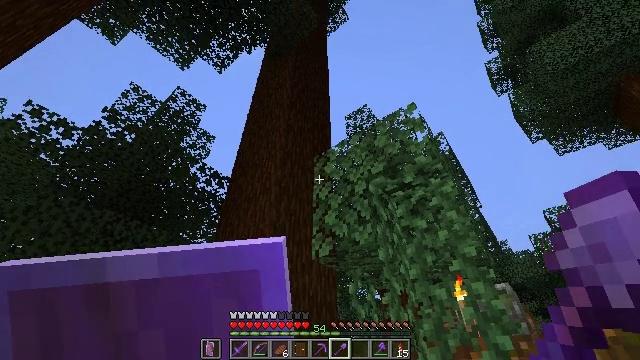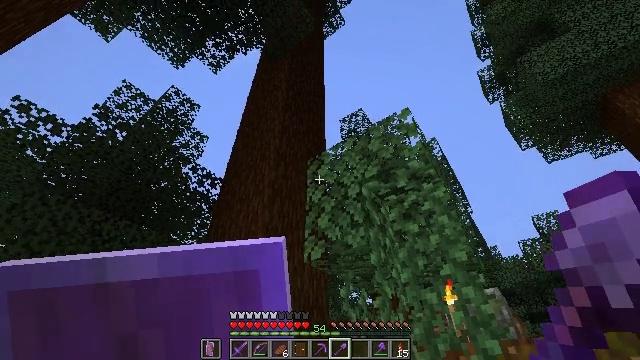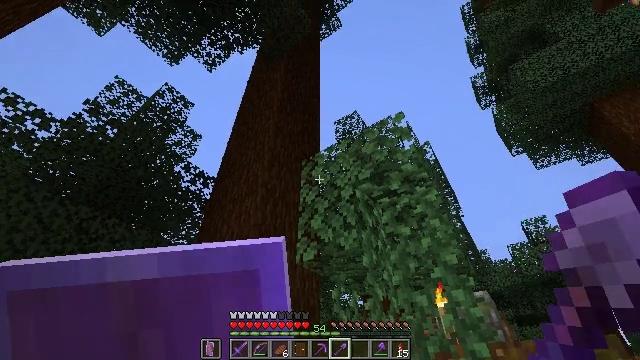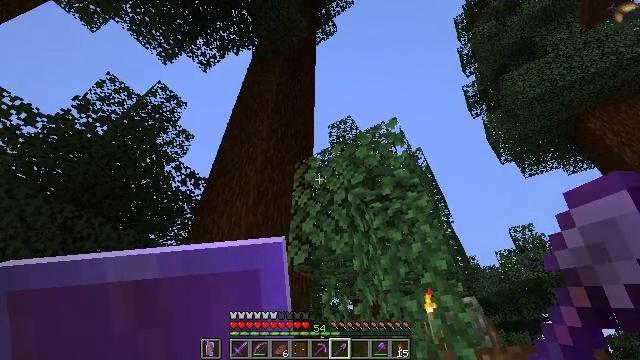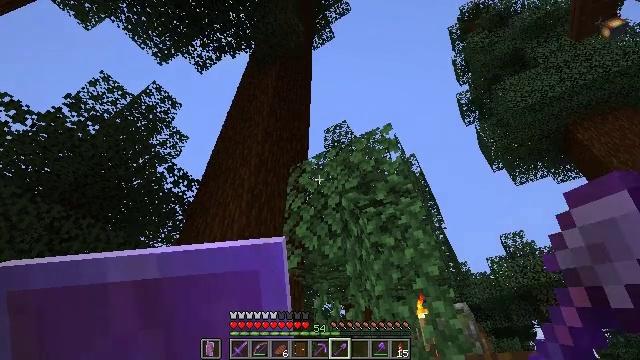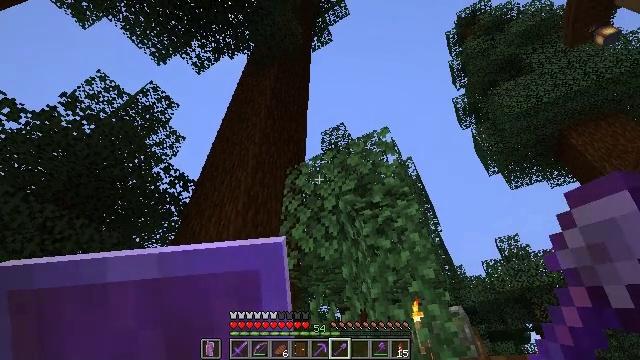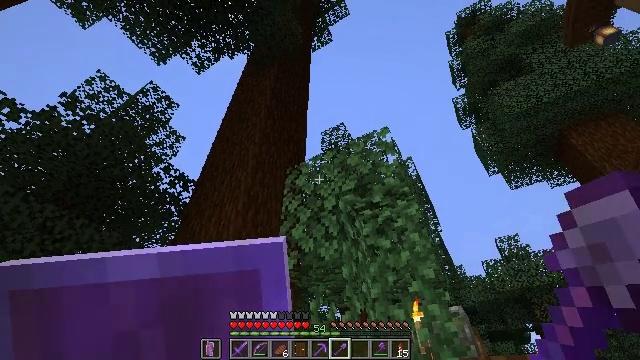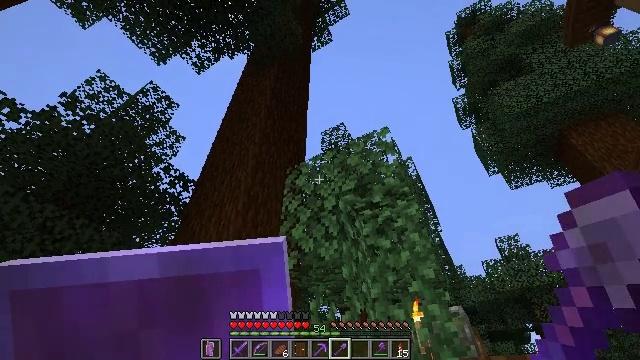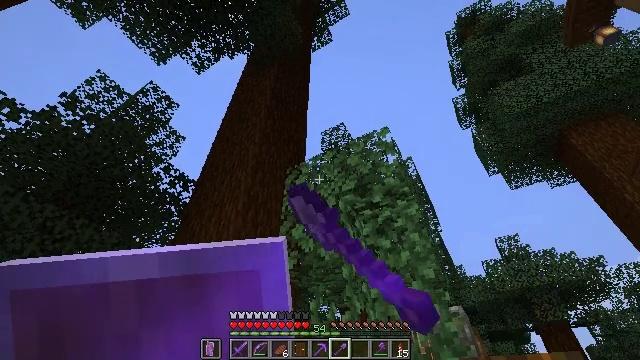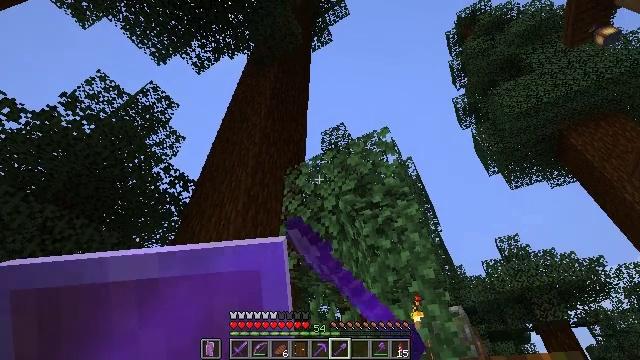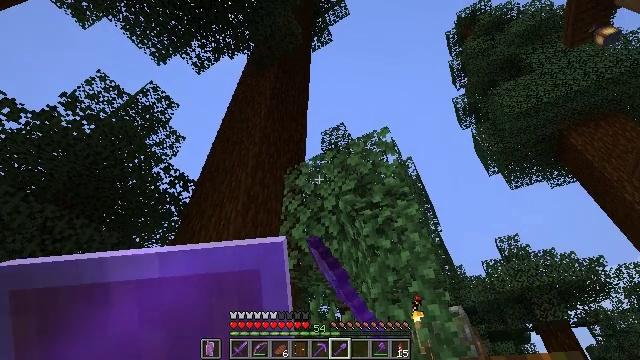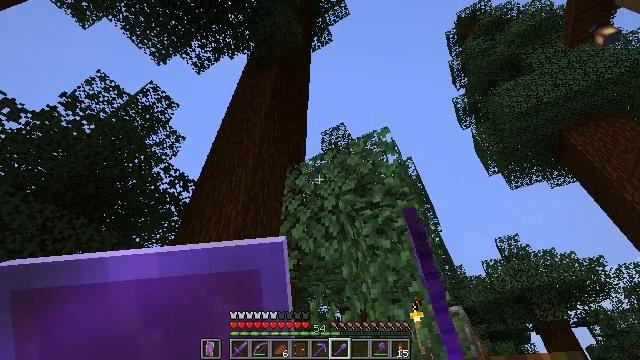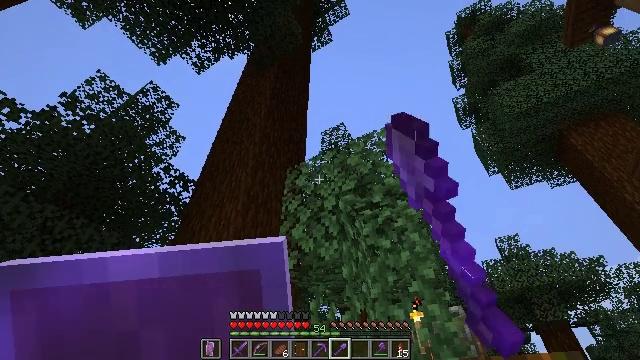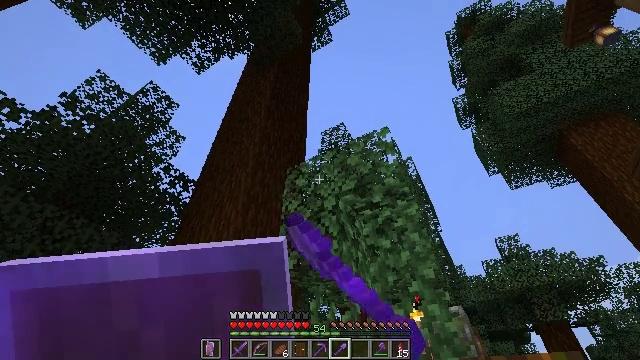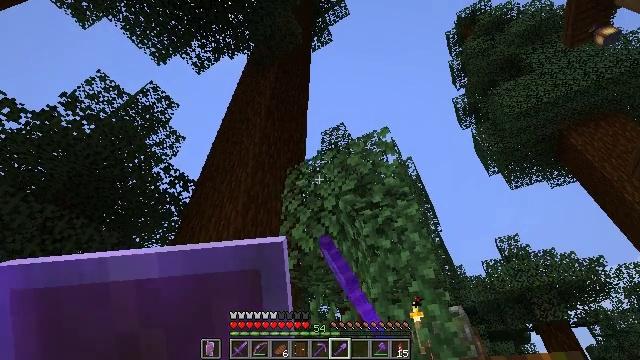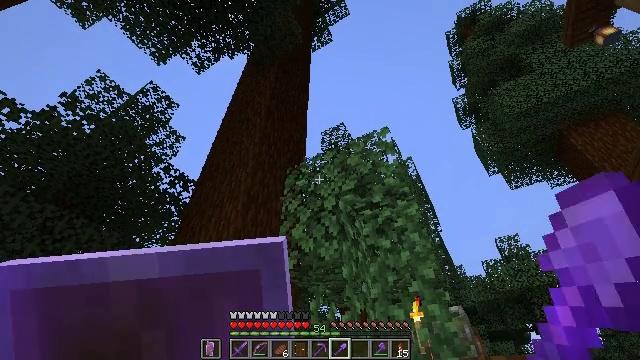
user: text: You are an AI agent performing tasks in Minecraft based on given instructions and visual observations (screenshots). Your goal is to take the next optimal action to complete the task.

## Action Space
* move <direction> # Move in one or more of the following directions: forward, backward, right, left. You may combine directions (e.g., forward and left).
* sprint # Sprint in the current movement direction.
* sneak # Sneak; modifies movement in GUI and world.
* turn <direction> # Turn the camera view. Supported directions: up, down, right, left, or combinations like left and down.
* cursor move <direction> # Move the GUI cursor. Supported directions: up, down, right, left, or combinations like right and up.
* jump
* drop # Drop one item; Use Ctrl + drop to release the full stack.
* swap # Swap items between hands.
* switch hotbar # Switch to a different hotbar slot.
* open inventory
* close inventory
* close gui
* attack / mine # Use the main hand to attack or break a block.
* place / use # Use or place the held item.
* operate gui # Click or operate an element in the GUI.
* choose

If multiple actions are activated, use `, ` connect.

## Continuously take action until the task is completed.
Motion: motion action
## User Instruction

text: Mine oak leaves.
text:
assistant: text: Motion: turn right
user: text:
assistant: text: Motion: turn right
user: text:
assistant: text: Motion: turn right
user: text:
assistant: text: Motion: turn right
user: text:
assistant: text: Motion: no_op
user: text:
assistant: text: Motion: no_op
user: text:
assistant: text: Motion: attack / mine
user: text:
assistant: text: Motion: attack / mine
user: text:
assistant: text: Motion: attack / mine
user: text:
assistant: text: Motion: attack / mine
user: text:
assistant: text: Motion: attack / mine
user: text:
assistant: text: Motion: attack / mine
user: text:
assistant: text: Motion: attack / mine
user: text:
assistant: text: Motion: attack / mine
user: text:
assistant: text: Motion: attack / mine
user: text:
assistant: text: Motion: attack / mine
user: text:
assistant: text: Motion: attack / mine
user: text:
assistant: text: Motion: attack / mine
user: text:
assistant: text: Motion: attack / mine
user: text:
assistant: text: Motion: attack / mine
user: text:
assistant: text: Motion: attack / mine
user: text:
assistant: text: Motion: attack / mine